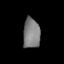
Tissue: skin
Cell type: Epithelial cells
Senescence score: 0.9327
Nuclear area (px): 493
Mean DAPI intensity: 127.594